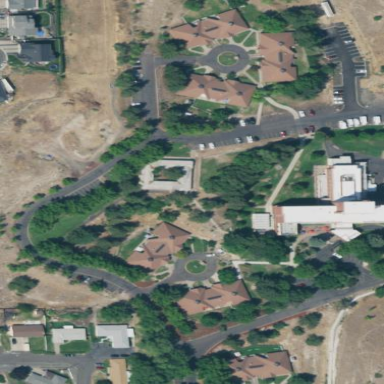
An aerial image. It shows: Residential area with nursing home.